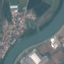
Land use / land cover: River